Interaction volume radius: 5 \u00c5
Interaction volume height: 15 \u00c5
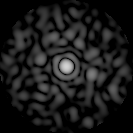
Disorder parameter: 0.8858